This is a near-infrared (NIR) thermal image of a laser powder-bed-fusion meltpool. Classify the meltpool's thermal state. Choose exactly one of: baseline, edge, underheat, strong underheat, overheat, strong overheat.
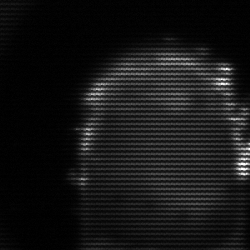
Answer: baseline